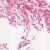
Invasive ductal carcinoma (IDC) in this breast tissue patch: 0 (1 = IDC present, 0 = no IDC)